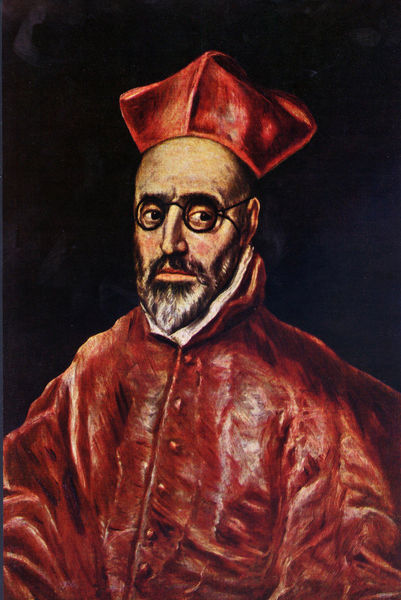
Titel: Bildnis des Kardinals Niño de Guevara
Künstler: El Greco
Standort: Winterthur
Institution: Sammlung Oskar Reinhart
Schlagwörter: blau, dunkel, gemälde, mann, schatten, weiß, dreieck, ocker, braun, grau, hell, hintergrund, hut, licht, mund, nase, ohr, profil, schwarz, stirn, blick, rot, beige, haube, bart, mütze, augen, falten, gesicht, kleidung, kragen, lang, pelz, samt, vollbart, bildnis, portrait, porträt, kirche, auge, geistlicher, gewand, haare, kostüm, kutte, mantel, sitzend, adel, augenbrauen, frontal, knopf, lippe, lippen, ohren, rosa, schulter, schultern, seide, kopfbedeckung, lächeln, spanien, seitlich, italien, ausdruck, bischof, papst, spitz, reflexe, ernst, schmal, büste, glanz, glatze, pupillen, dunkelrot, robe, stofflichkeit, augenbraue, knöpfe, hemdkragen, knopfleiste, geschlossen, hoch, reflexion, seite, brille, kardinal, tizian, pupille, spitzbart, tracht, talar, halbfigurig, halbprofil, tiefrot, christlich, manierismus, klerus, priester, zugeknöpft, ehre, mitra, tiara, gelehrter, el greco, würde, goja, spanier, kleriker, bischofsmütze, bischoff, oberköroer, greco, theotokopoulos, nasenrücken, domenikos, kardinalsmütze, tara, krgen, pigment, wüder